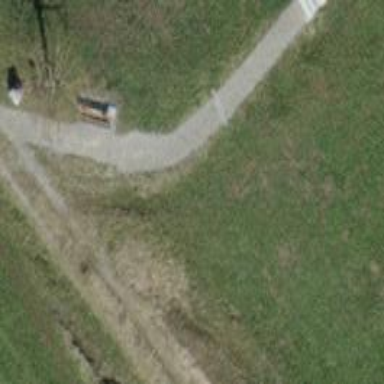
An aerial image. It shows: Road with steps.